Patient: sex M, age 52
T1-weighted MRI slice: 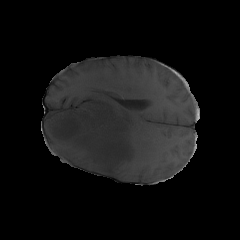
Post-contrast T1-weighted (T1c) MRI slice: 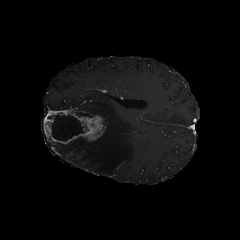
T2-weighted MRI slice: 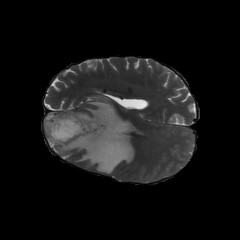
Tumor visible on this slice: yes
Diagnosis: Glioblastoma, IDH-wildtype
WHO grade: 4